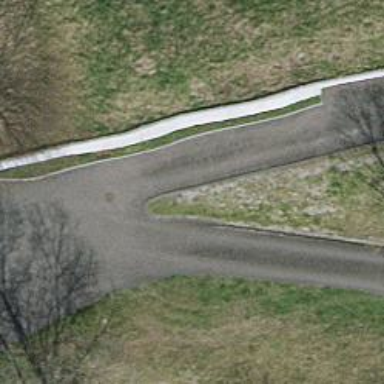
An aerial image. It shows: Well-maintained track road with grade 1 tracktype.